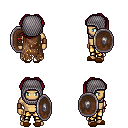
a pixel art fantasy rpg character, male body template, human, tanned skin, brown tattered cape, gold greaves, brunette princess hairstyle, chain hood, leather bracers, brown slippers, shield, four views (front, back, left, right), 2x2 character sprite sheet, small pixel art, hard edges, no anti-aliasing